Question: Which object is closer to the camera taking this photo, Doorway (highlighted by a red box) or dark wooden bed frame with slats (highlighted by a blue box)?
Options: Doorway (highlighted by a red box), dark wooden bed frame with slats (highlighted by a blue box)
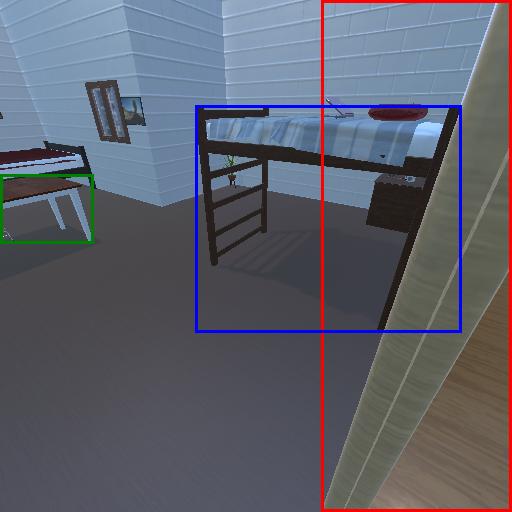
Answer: Doorway (highlighted by a red box)